Interaction volume radius: 5 \u00c5
Interaction volume height: 10 \u00c5
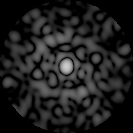
Disorder parameter: 0.786